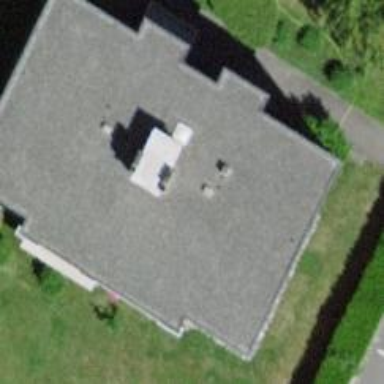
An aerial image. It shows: Building with apartments and flat roof.